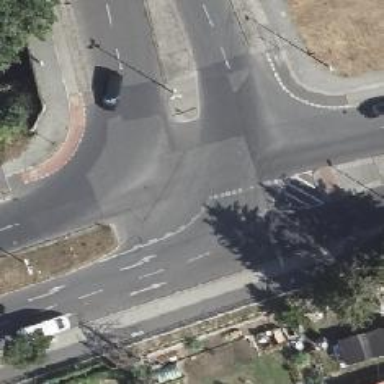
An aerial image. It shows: Cycleway designed as link.